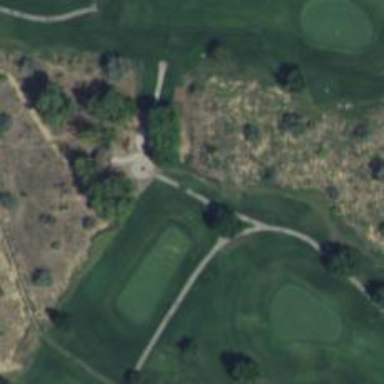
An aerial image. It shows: Pathway for golf carts.